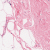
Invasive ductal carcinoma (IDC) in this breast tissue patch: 0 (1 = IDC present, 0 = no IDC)